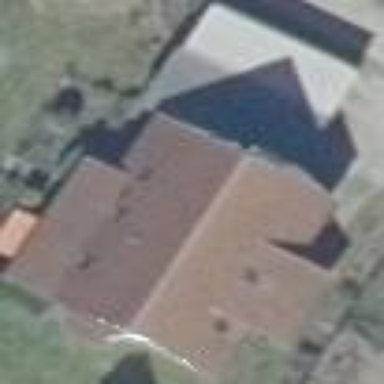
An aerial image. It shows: White building with gabled roof made of roof tiles.